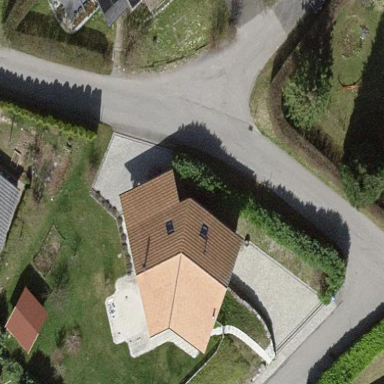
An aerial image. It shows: Simple house.